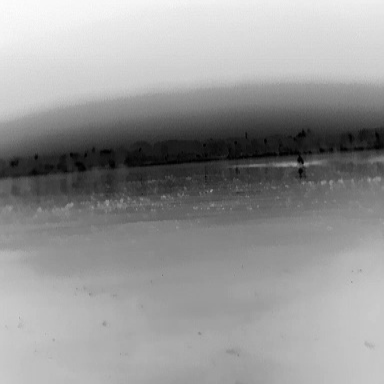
There is a warship in the infrared image.